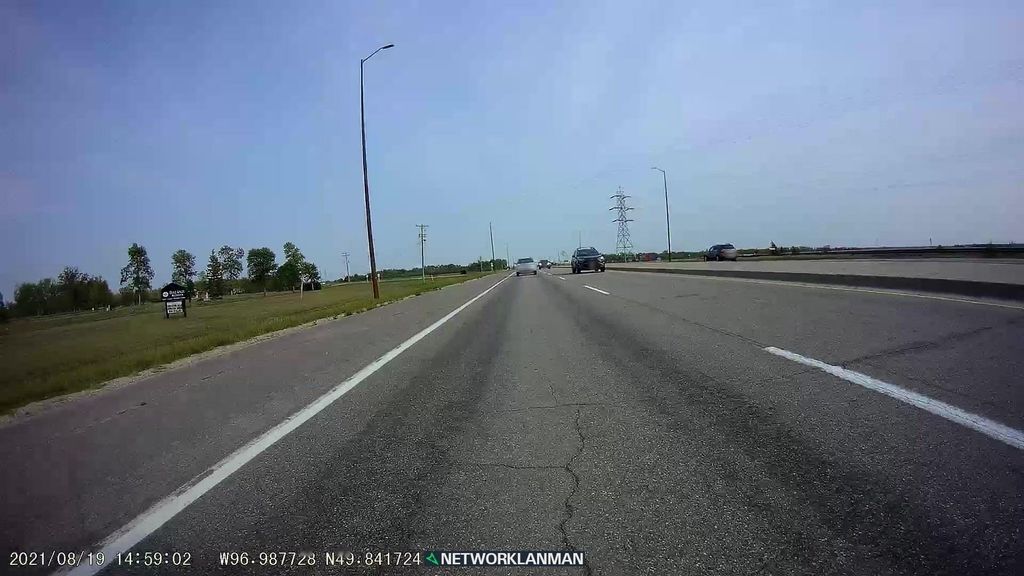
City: winnipeg